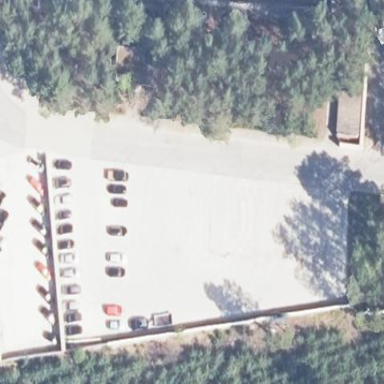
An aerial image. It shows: Parking area.